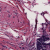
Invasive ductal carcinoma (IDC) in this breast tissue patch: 0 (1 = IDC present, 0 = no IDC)